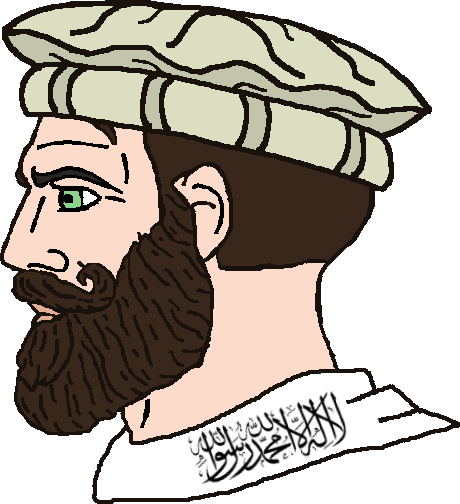
Label: 4_Yes_Chad